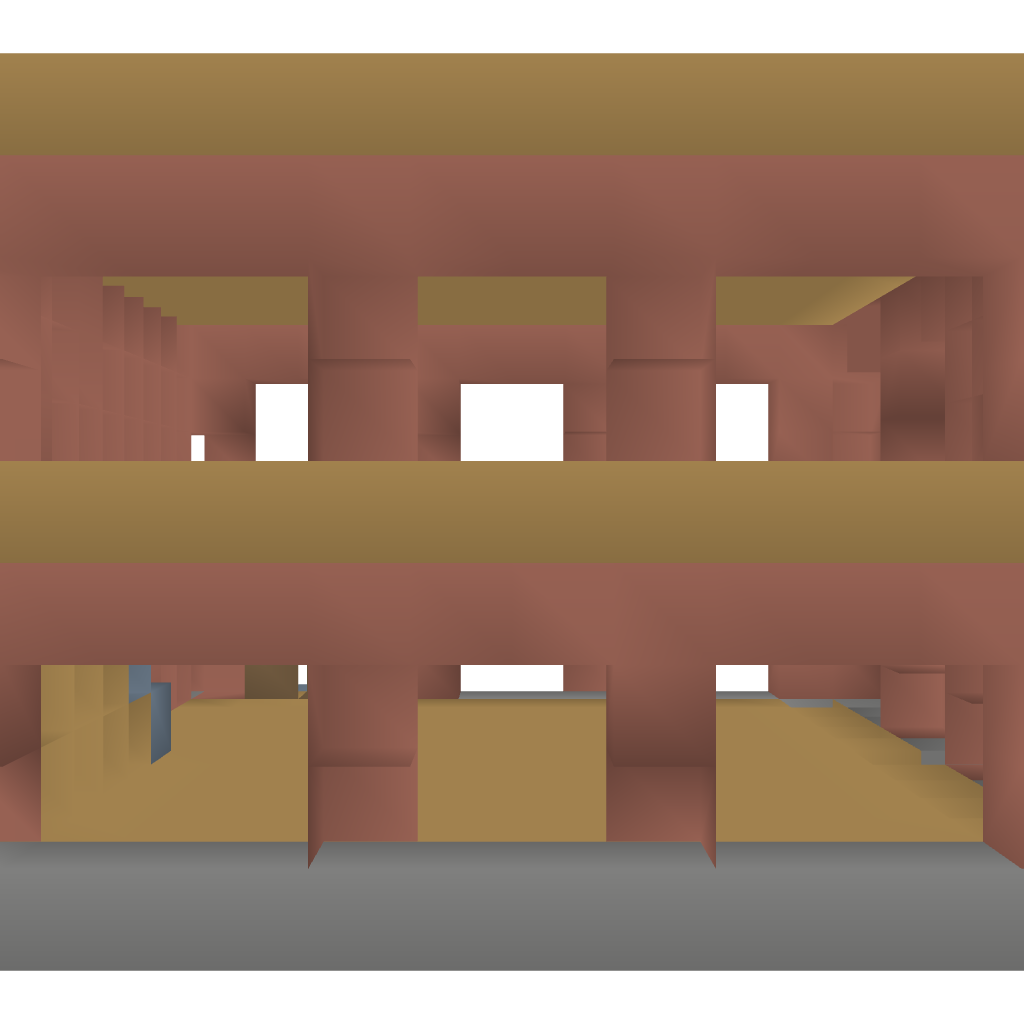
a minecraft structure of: boring brick building